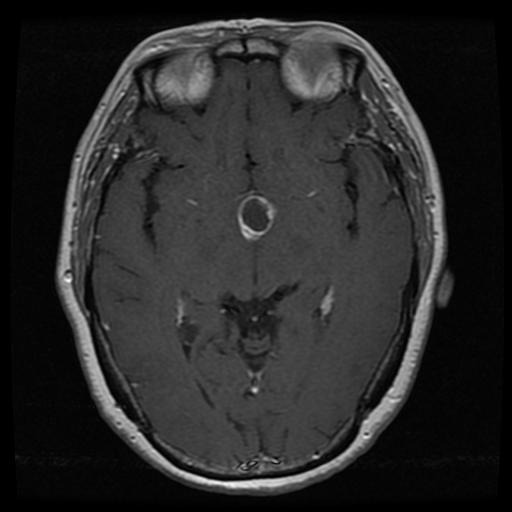
Label: pituitary